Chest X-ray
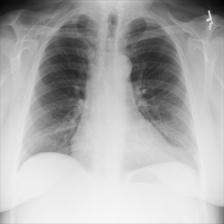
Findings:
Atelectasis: negative
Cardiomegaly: negative
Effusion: negative
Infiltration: negative
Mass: negative
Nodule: negative
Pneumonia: negative
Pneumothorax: negative
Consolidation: negative
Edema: negative
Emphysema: negative
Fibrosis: negative
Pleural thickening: negative
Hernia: negative